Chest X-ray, PA view. Patient: 42 years old, sex M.
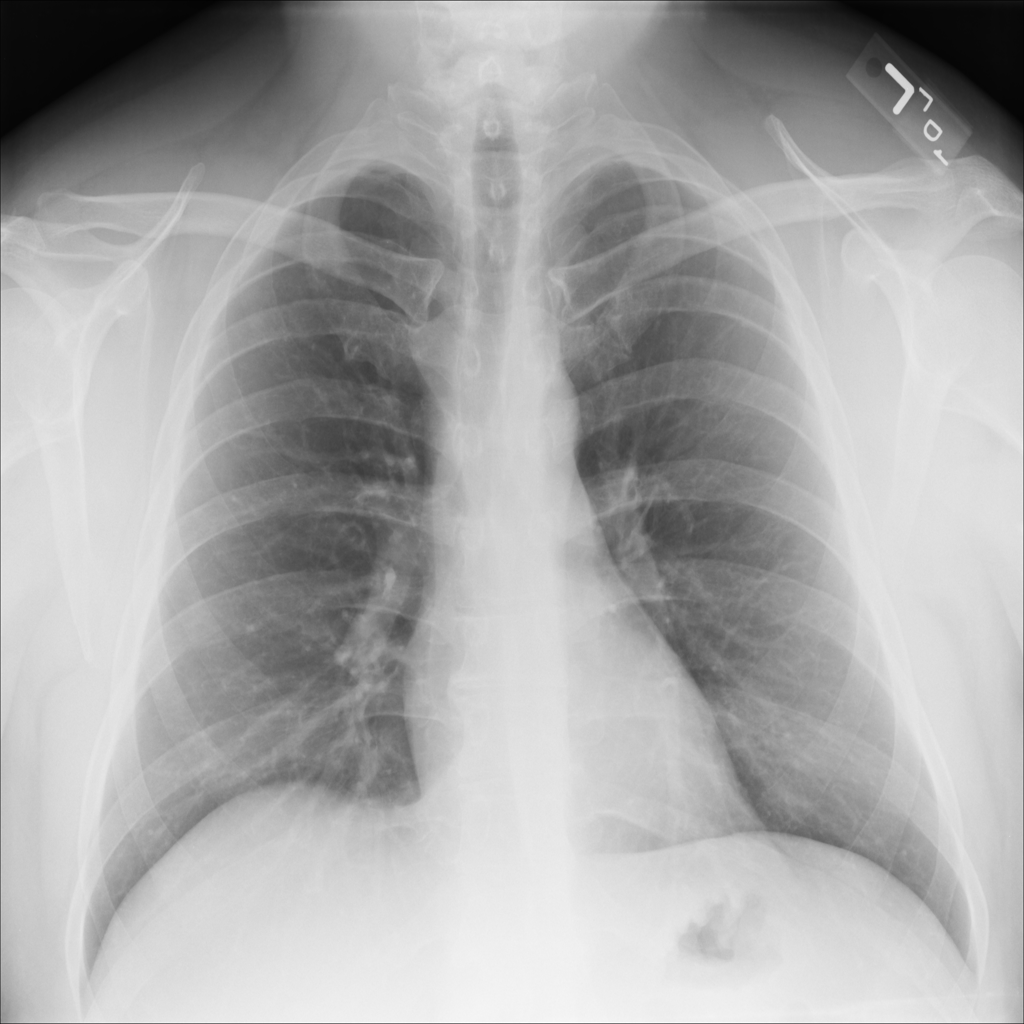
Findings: No Finding